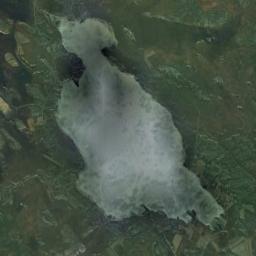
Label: lake